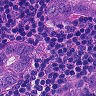
Metastatic tissue present: yes